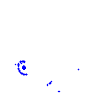
Particle: proton